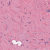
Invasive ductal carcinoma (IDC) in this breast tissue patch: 0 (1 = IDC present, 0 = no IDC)